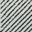
Piece: xx